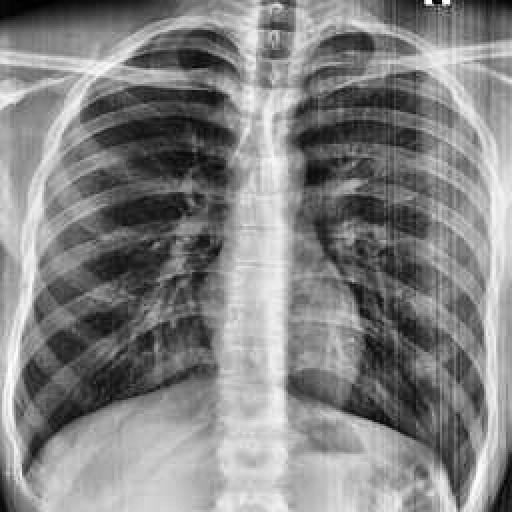
Finding: NORMAL